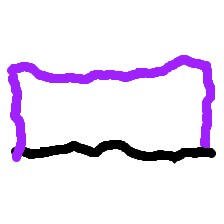
Shape: rectangle